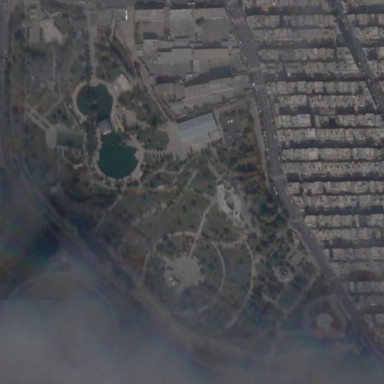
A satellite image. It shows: Park.